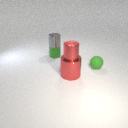
small green rubber cylinder below small gray metal cylinder